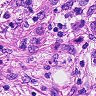
Metastatic tissue present: yes